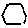
Label: hexagon